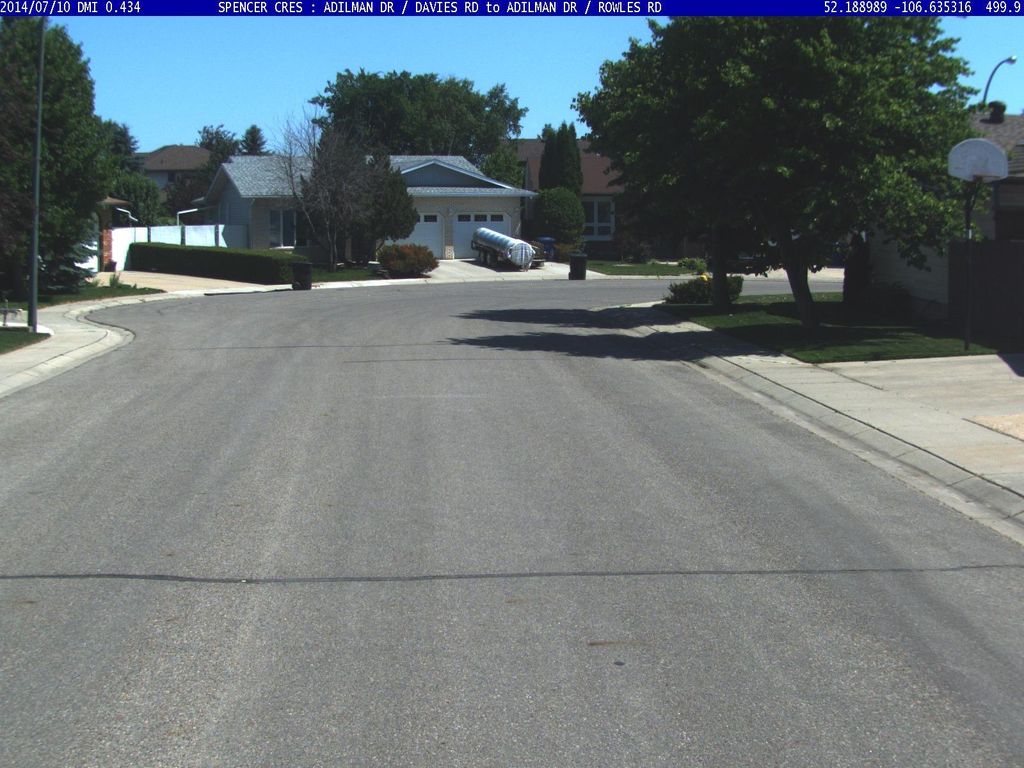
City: saskatoon